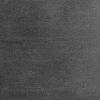
Atmospheric dust classification: dusty